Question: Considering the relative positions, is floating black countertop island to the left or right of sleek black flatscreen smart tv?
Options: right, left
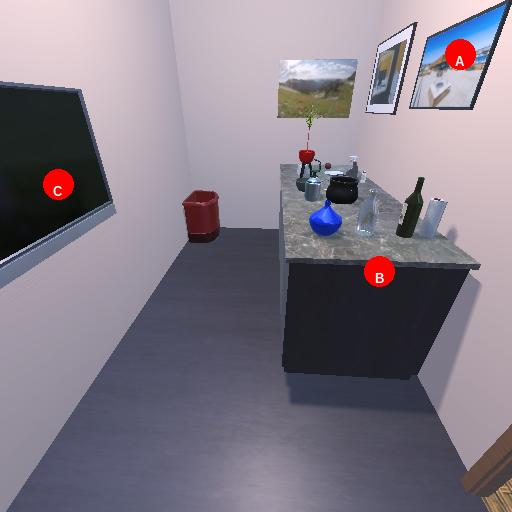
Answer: right